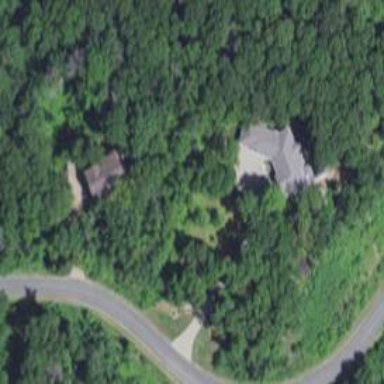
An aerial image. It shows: Driveway.